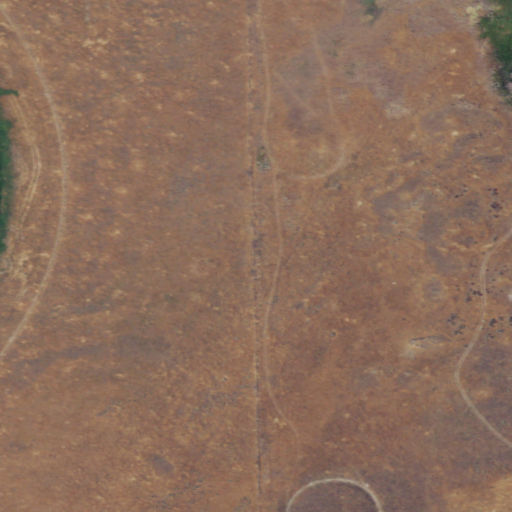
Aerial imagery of depression(s) in Washington named The Pot Hole containing shrub and cultivated crops